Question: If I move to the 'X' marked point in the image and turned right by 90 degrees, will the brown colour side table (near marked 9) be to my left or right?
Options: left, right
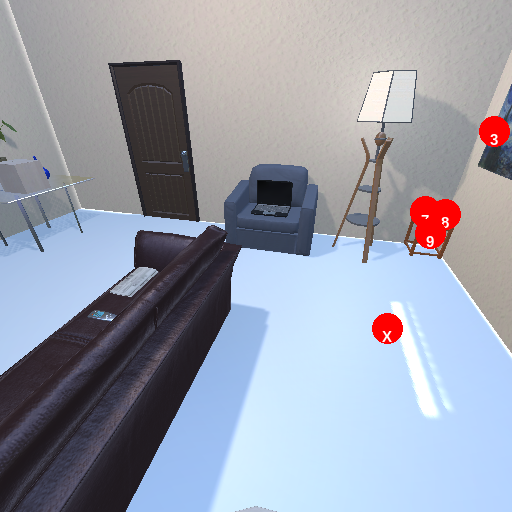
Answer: left